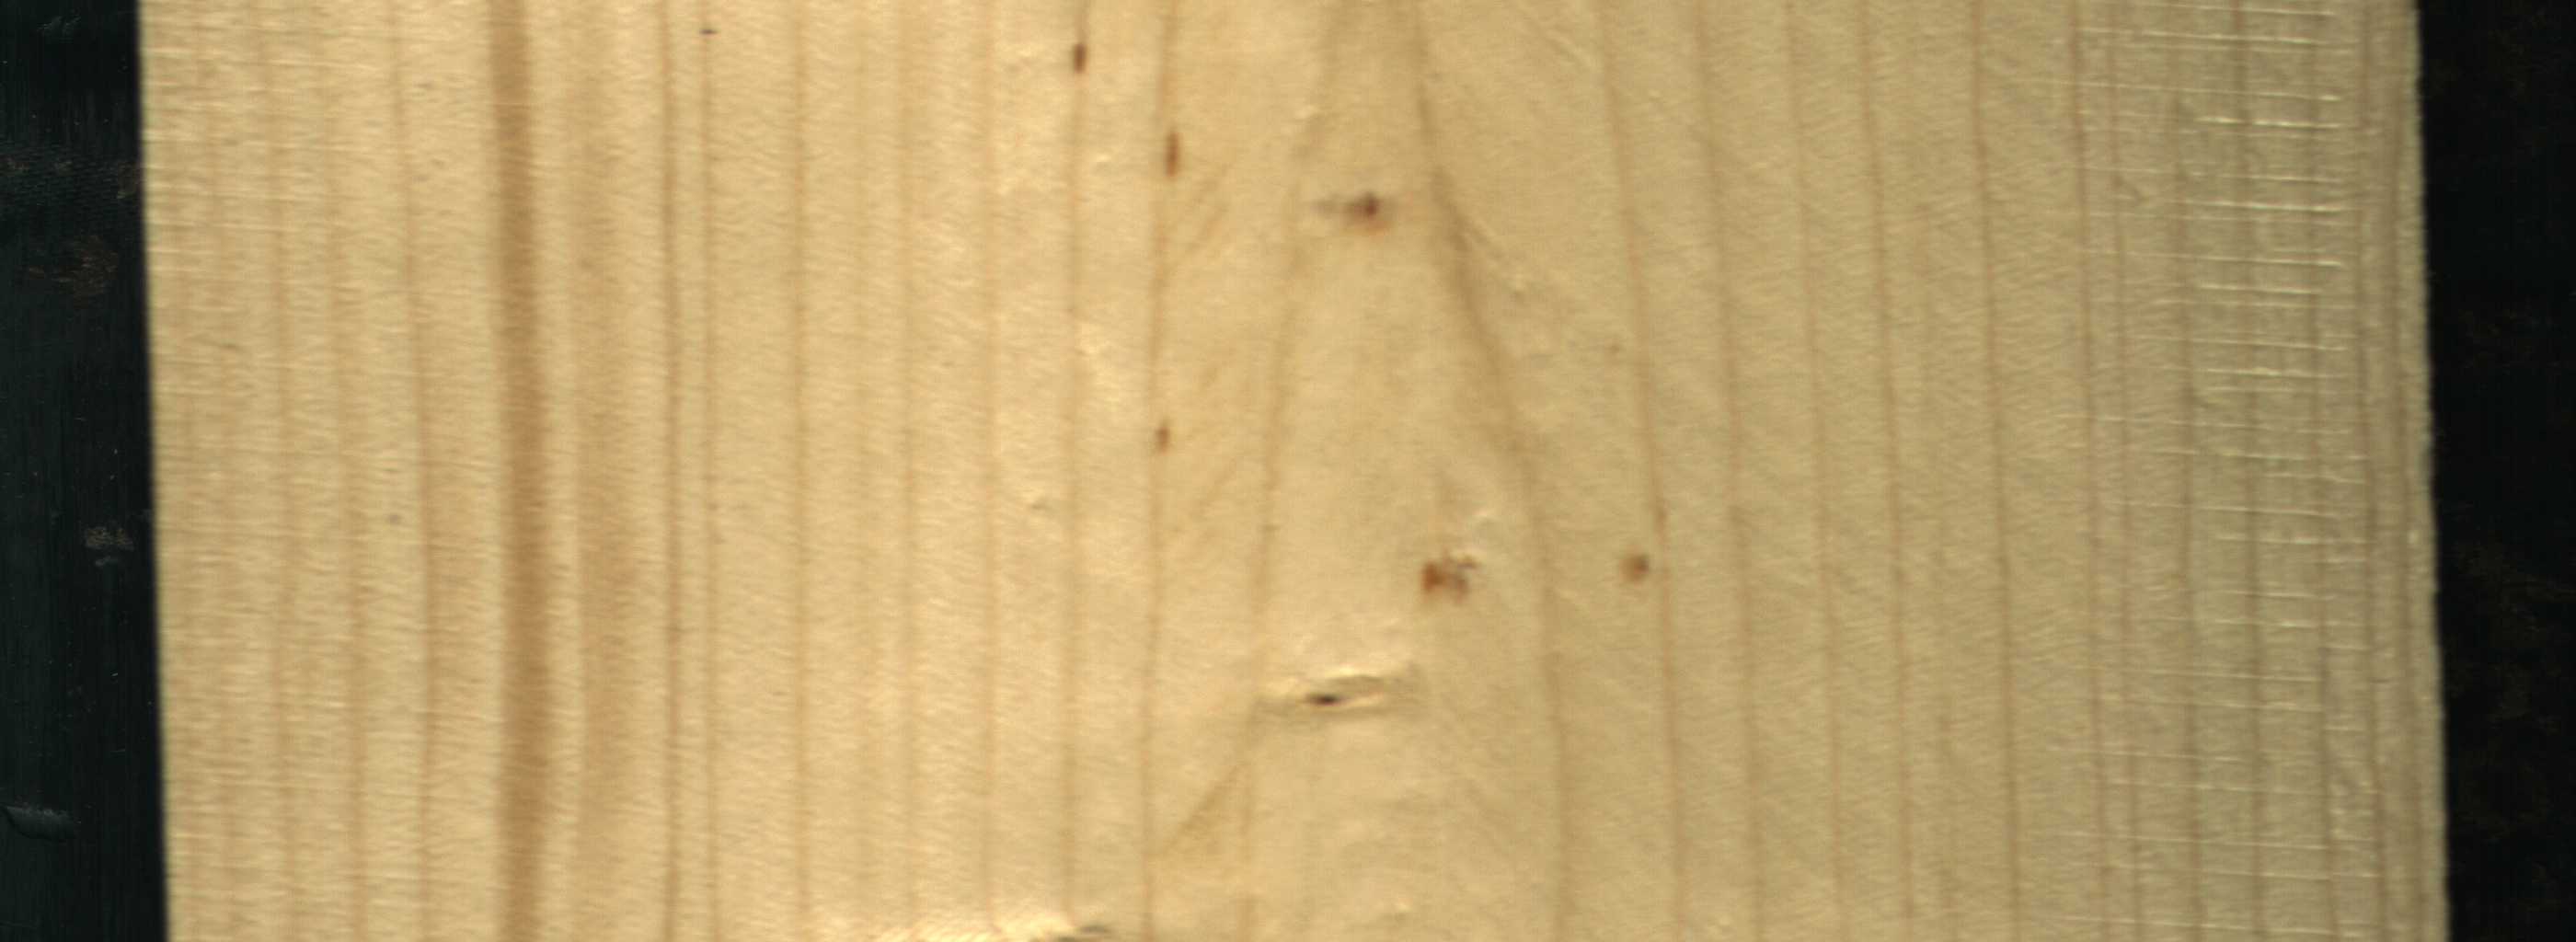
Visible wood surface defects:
Live_Knot